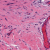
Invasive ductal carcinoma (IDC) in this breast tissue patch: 0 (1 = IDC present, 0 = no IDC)